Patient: sex M, age 71
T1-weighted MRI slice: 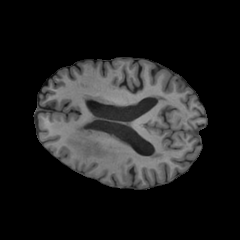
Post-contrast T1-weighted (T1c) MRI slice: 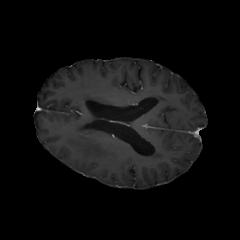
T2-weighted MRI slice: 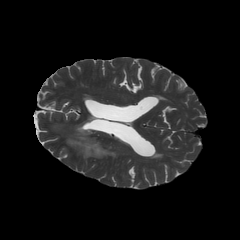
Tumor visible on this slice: yes
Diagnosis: Glioblastoma, IDH-wildtype
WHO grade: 4